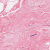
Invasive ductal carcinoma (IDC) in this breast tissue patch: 0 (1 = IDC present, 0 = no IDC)